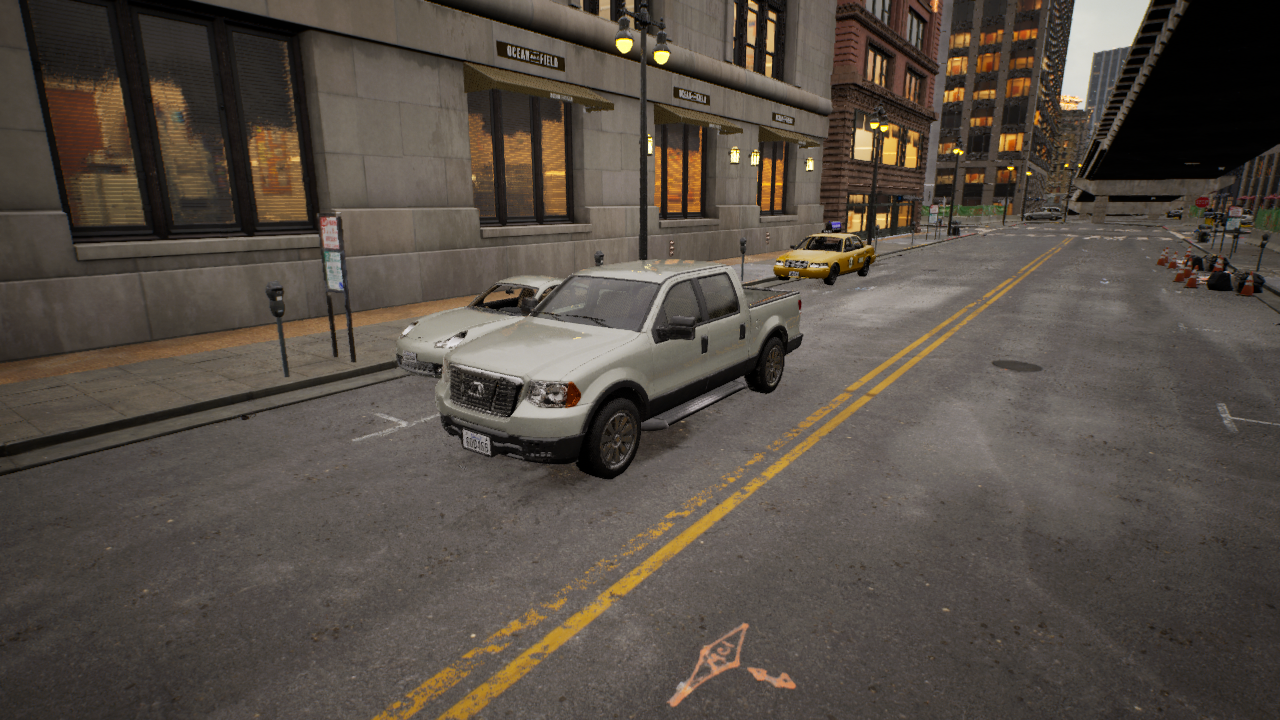
Venue: downtown
Lighting: golden hour
Vehicle rig: pickup